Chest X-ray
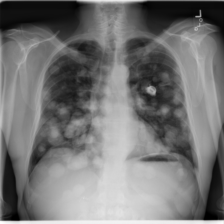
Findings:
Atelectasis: negative
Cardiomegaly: negative
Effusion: negative
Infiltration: negative
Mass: negative
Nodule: negative
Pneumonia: negative
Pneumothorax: negative
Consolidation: negative
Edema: negative
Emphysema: negative
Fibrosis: negative
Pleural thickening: negative
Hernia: negative